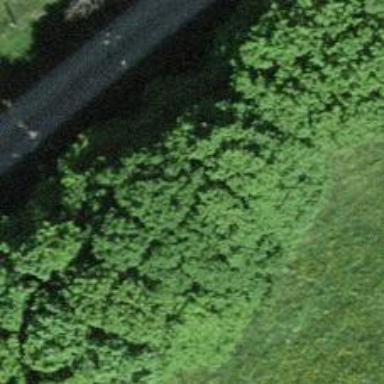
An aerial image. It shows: Hedge acting as barrier.